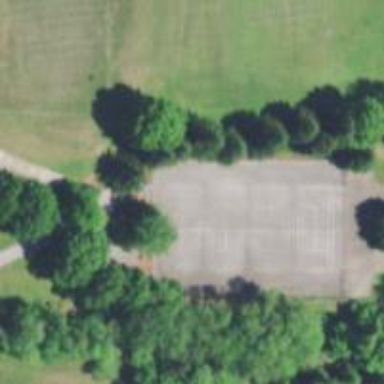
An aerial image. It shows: Disc golf basket.